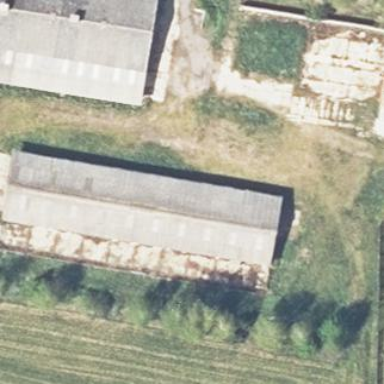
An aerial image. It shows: Cowshed building.